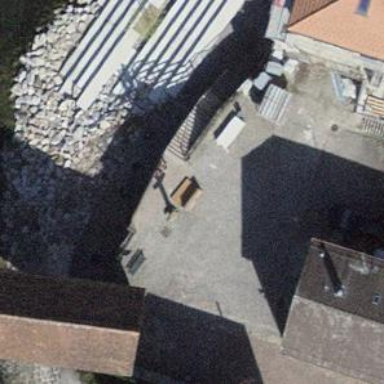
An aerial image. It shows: Retaining wall.